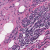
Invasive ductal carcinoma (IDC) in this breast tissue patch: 0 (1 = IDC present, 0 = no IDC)